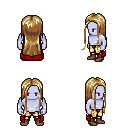
a pixel art fantasy rpg character, male body template, dark elf, purple skin, red cape, gold greaves, blonde extra-long hairstyle, brown shoes, four views (front, back, left, right), 2x2 character sprite sheet, small pixel art, hard edges, no anti-aliasing